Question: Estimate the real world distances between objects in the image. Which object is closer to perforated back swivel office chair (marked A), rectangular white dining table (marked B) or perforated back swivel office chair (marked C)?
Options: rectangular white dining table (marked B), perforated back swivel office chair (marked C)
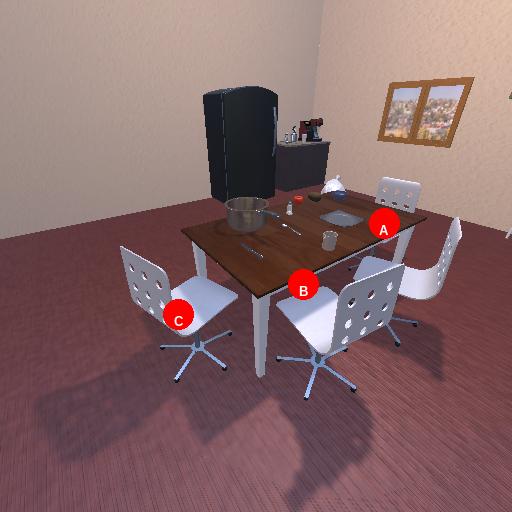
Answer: rectangular white dining table (marked B)